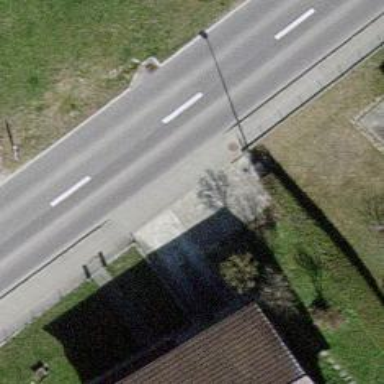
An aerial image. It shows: Bus stop with platform for public transport.